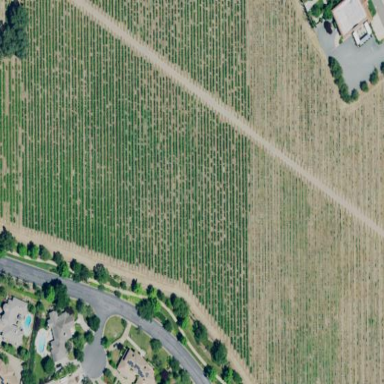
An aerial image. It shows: Vineyard with grape crops.